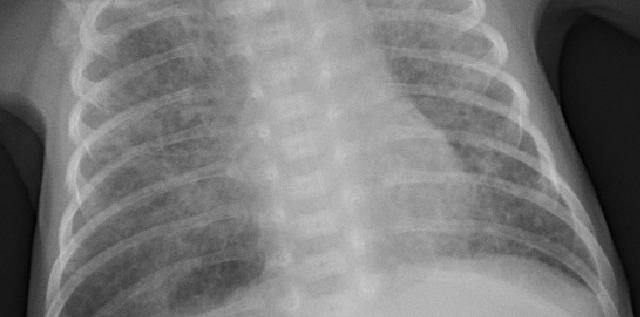
Diagnosis: PNEUMONIA